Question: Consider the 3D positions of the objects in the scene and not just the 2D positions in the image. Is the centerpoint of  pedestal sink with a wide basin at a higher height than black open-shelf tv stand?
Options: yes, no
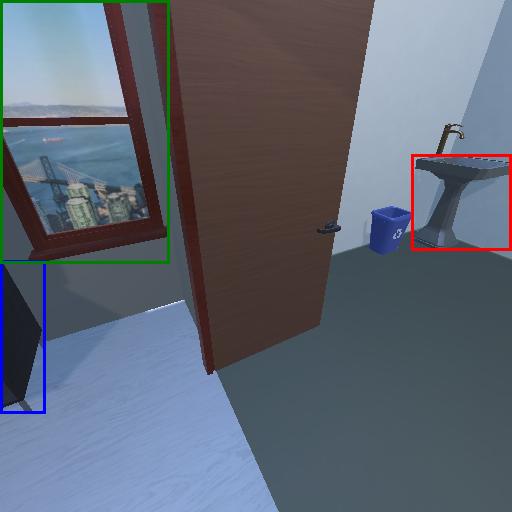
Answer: yes